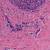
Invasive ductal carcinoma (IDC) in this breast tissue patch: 0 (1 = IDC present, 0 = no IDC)